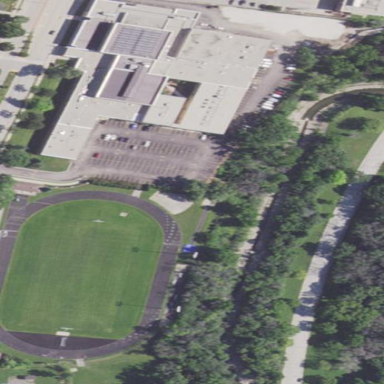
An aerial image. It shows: School.